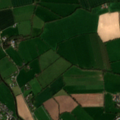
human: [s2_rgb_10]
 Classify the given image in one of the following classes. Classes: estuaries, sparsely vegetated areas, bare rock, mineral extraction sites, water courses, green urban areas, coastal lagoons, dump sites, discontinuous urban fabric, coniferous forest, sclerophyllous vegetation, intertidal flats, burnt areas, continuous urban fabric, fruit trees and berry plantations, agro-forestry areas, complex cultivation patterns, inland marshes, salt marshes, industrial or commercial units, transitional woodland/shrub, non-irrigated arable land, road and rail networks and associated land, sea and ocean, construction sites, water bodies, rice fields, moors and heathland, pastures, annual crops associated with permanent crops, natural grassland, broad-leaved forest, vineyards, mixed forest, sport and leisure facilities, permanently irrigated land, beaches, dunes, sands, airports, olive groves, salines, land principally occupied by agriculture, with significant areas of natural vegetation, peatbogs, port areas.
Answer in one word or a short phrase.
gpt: discontinuous urban fabric, non-irrigated arable land, pastures